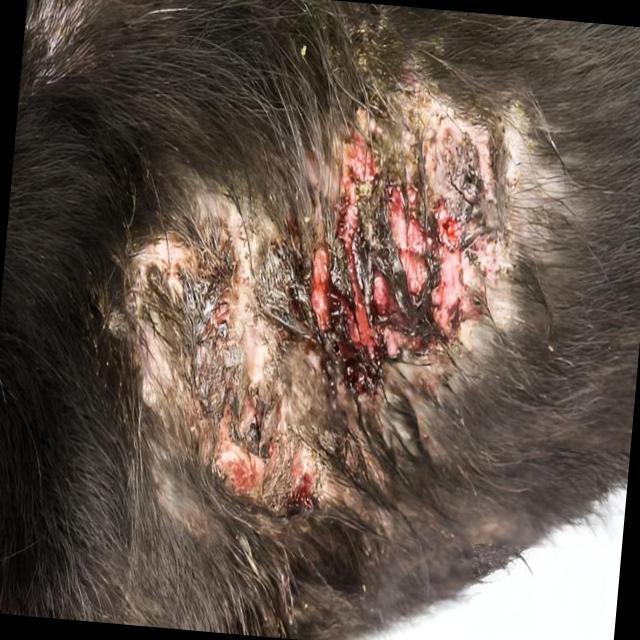
Canine dermatitis — inflammation of the skin presenting with erythema, pruritus, papules, and excoriation. May be allergic, contact, or atopic in origin.